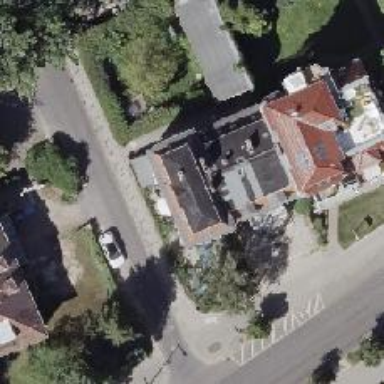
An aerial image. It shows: Community center.